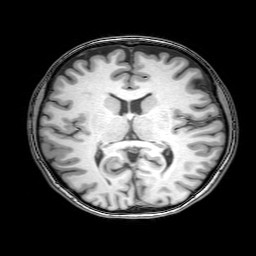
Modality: T1w
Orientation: coronal
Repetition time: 0.00828 s
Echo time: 0.00388 s